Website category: book
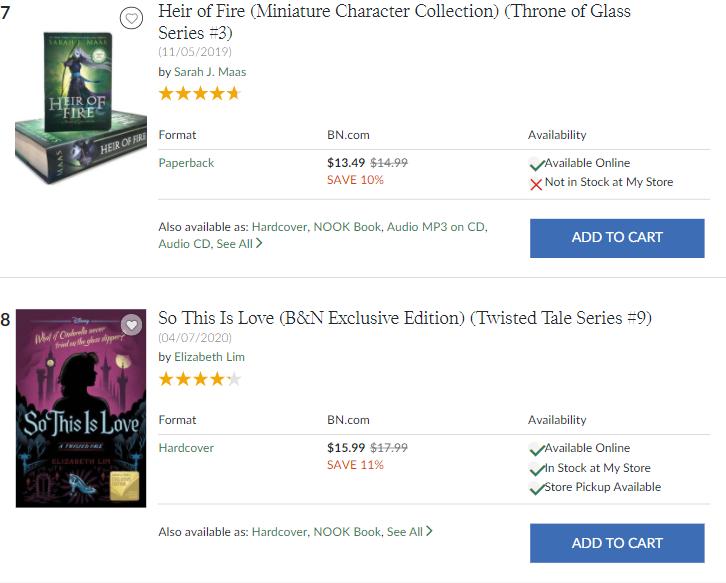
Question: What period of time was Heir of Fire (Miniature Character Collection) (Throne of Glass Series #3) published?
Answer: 11/05/2019

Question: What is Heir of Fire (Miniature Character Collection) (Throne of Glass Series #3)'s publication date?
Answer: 11/05/2019

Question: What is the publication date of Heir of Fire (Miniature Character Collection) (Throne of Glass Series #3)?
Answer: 11/05/2019

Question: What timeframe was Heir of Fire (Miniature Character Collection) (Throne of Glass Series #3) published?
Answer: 11/05/2019

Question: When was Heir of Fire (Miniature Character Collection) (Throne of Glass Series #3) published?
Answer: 11/05/2019

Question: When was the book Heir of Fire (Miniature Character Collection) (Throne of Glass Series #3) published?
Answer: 11/05/2019

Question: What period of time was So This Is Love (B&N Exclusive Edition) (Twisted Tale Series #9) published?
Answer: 04/07/2020

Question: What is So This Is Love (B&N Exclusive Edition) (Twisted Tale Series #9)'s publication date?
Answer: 04/07/2020

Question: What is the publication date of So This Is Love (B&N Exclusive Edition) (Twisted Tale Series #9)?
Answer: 04/07/2020

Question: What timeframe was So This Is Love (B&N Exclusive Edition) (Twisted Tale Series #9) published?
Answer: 04/07/2020

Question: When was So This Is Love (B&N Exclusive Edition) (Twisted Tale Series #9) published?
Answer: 04/07/2020

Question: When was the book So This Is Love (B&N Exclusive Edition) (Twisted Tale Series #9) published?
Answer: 04/07/2020

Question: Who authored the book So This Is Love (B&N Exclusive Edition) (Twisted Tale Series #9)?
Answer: Elizabeth Lim

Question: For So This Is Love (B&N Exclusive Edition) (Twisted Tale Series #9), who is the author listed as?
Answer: Elizabeth Lim

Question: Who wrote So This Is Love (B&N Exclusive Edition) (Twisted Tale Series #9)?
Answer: Elizabeth Lim

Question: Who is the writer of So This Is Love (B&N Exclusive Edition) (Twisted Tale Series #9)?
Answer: Elizabeth Lim

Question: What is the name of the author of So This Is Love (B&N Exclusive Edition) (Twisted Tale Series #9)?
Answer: Elizabeth Lim

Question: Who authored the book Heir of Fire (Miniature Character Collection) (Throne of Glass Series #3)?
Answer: Sarah J. Maas

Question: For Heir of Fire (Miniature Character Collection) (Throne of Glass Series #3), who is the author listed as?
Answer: Sarah J. Maas

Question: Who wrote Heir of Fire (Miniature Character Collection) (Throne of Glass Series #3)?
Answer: Sarah J. Maas

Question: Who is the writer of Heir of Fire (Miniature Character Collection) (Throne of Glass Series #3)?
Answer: Sarah J. Maas

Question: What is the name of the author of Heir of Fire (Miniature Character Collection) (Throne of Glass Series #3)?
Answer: Sarah J. Maas

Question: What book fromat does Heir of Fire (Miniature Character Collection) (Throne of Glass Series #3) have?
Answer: Paperback

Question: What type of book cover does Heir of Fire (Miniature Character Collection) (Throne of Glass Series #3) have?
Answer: Paperback

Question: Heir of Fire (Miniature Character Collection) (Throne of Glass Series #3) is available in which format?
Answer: Paperback

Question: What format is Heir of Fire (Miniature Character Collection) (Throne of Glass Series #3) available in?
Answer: Paperback

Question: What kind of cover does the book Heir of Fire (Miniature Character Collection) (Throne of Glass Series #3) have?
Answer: Paperback

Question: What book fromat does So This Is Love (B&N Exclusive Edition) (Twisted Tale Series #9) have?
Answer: Hardcover

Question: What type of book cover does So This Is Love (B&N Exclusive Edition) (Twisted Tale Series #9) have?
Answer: Hardcover

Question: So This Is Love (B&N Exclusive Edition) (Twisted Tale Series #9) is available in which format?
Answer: Hardcover

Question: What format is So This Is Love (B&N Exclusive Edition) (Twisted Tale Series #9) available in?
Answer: Hardcover

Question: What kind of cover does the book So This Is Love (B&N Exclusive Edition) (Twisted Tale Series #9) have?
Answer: Hardcover

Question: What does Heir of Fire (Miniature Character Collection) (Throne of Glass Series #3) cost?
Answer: $13.49

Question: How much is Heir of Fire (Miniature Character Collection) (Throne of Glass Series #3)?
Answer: $13.49

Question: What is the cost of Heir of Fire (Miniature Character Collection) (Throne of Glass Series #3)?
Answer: $13.49

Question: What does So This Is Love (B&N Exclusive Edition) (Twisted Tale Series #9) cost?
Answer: $15.99

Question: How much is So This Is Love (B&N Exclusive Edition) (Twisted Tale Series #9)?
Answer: $15.99

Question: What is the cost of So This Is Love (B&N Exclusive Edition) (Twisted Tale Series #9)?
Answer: $15.99

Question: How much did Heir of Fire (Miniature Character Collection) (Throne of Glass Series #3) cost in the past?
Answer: $14.99

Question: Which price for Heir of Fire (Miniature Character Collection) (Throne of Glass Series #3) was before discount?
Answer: $14.99

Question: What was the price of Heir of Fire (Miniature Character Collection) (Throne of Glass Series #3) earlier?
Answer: $14.99

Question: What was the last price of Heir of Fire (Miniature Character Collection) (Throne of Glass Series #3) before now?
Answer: $14.99

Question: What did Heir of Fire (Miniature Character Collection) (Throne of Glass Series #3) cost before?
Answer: $14.99

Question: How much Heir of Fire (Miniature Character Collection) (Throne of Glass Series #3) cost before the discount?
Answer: $14.99

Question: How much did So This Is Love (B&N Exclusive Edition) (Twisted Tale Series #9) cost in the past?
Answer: $17.99

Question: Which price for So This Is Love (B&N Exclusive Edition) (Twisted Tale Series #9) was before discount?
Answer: $17.99

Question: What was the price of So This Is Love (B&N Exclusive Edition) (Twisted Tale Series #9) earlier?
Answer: $17.99

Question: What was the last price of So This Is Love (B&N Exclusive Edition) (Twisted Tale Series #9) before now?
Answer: $17.99

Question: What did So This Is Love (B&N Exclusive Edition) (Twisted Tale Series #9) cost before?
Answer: $17.99

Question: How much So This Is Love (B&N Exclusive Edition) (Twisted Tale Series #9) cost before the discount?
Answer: $17.99

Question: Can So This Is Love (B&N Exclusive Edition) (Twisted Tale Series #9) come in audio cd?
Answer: no

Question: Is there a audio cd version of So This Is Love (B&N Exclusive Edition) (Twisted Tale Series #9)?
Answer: no

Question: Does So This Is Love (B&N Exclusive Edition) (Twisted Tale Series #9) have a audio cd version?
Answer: no

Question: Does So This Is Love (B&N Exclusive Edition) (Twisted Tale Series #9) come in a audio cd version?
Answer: no

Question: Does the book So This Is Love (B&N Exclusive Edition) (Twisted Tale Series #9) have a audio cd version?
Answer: no

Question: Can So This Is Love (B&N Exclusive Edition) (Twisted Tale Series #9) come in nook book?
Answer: yes

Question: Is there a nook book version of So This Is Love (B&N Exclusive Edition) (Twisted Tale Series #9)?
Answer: yes

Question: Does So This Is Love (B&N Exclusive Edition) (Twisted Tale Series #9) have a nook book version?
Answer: yes

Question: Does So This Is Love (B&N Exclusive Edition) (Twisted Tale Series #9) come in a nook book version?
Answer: yes

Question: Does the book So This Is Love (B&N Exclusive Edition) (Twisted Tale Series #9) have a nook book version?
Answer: yes

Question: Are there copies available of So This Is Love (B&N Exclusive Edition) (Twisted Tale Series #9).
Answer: yes

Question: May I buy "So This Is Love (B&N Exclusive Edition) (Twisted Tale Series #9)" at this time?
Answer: yes

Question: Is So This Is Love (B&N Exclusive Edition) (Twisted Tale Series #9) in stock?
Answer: yes

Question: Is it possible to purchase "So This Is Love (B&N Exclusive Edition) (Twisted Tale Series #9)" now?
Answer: yes